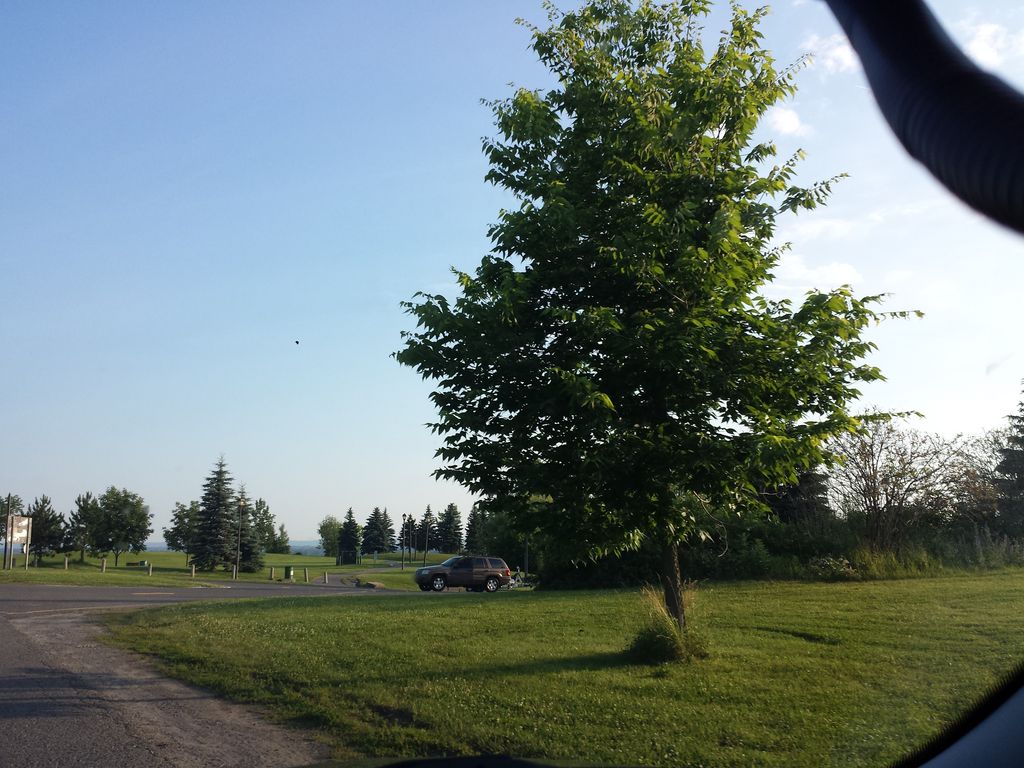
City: ottawa-gatineau